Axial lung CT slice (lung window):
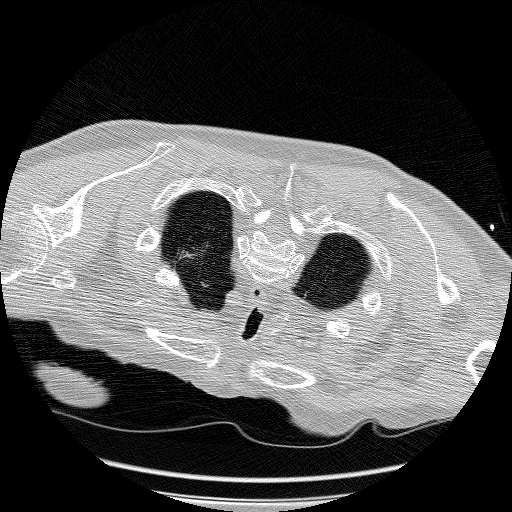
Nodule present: no